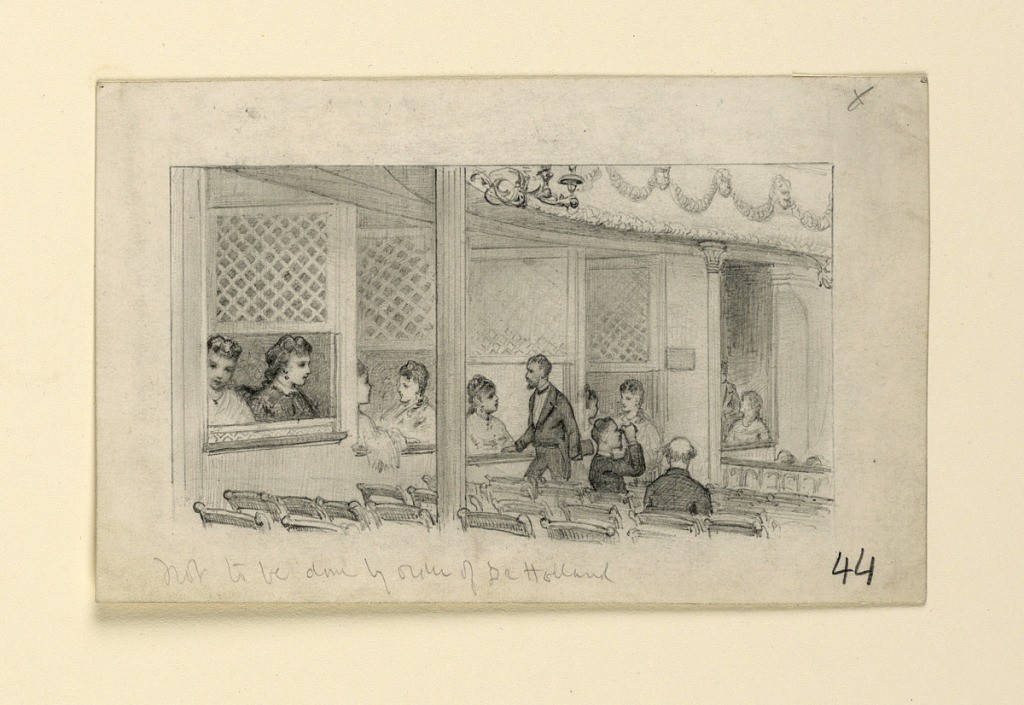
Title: Theater Interior
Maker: James Wells Champney, American, 1843–1903
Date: ca. 1873
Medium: Graphite on illustration board
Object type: Drawing
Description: Interior of a theater, looking toward the series of boxes to the left of the stage. Rows of orchestra seats are shown, as well as a section of the pit. Several women are seated in the boxes; two men are seated in the orchestra, one standing, talking to a lady in one of the boxes.